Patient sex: M
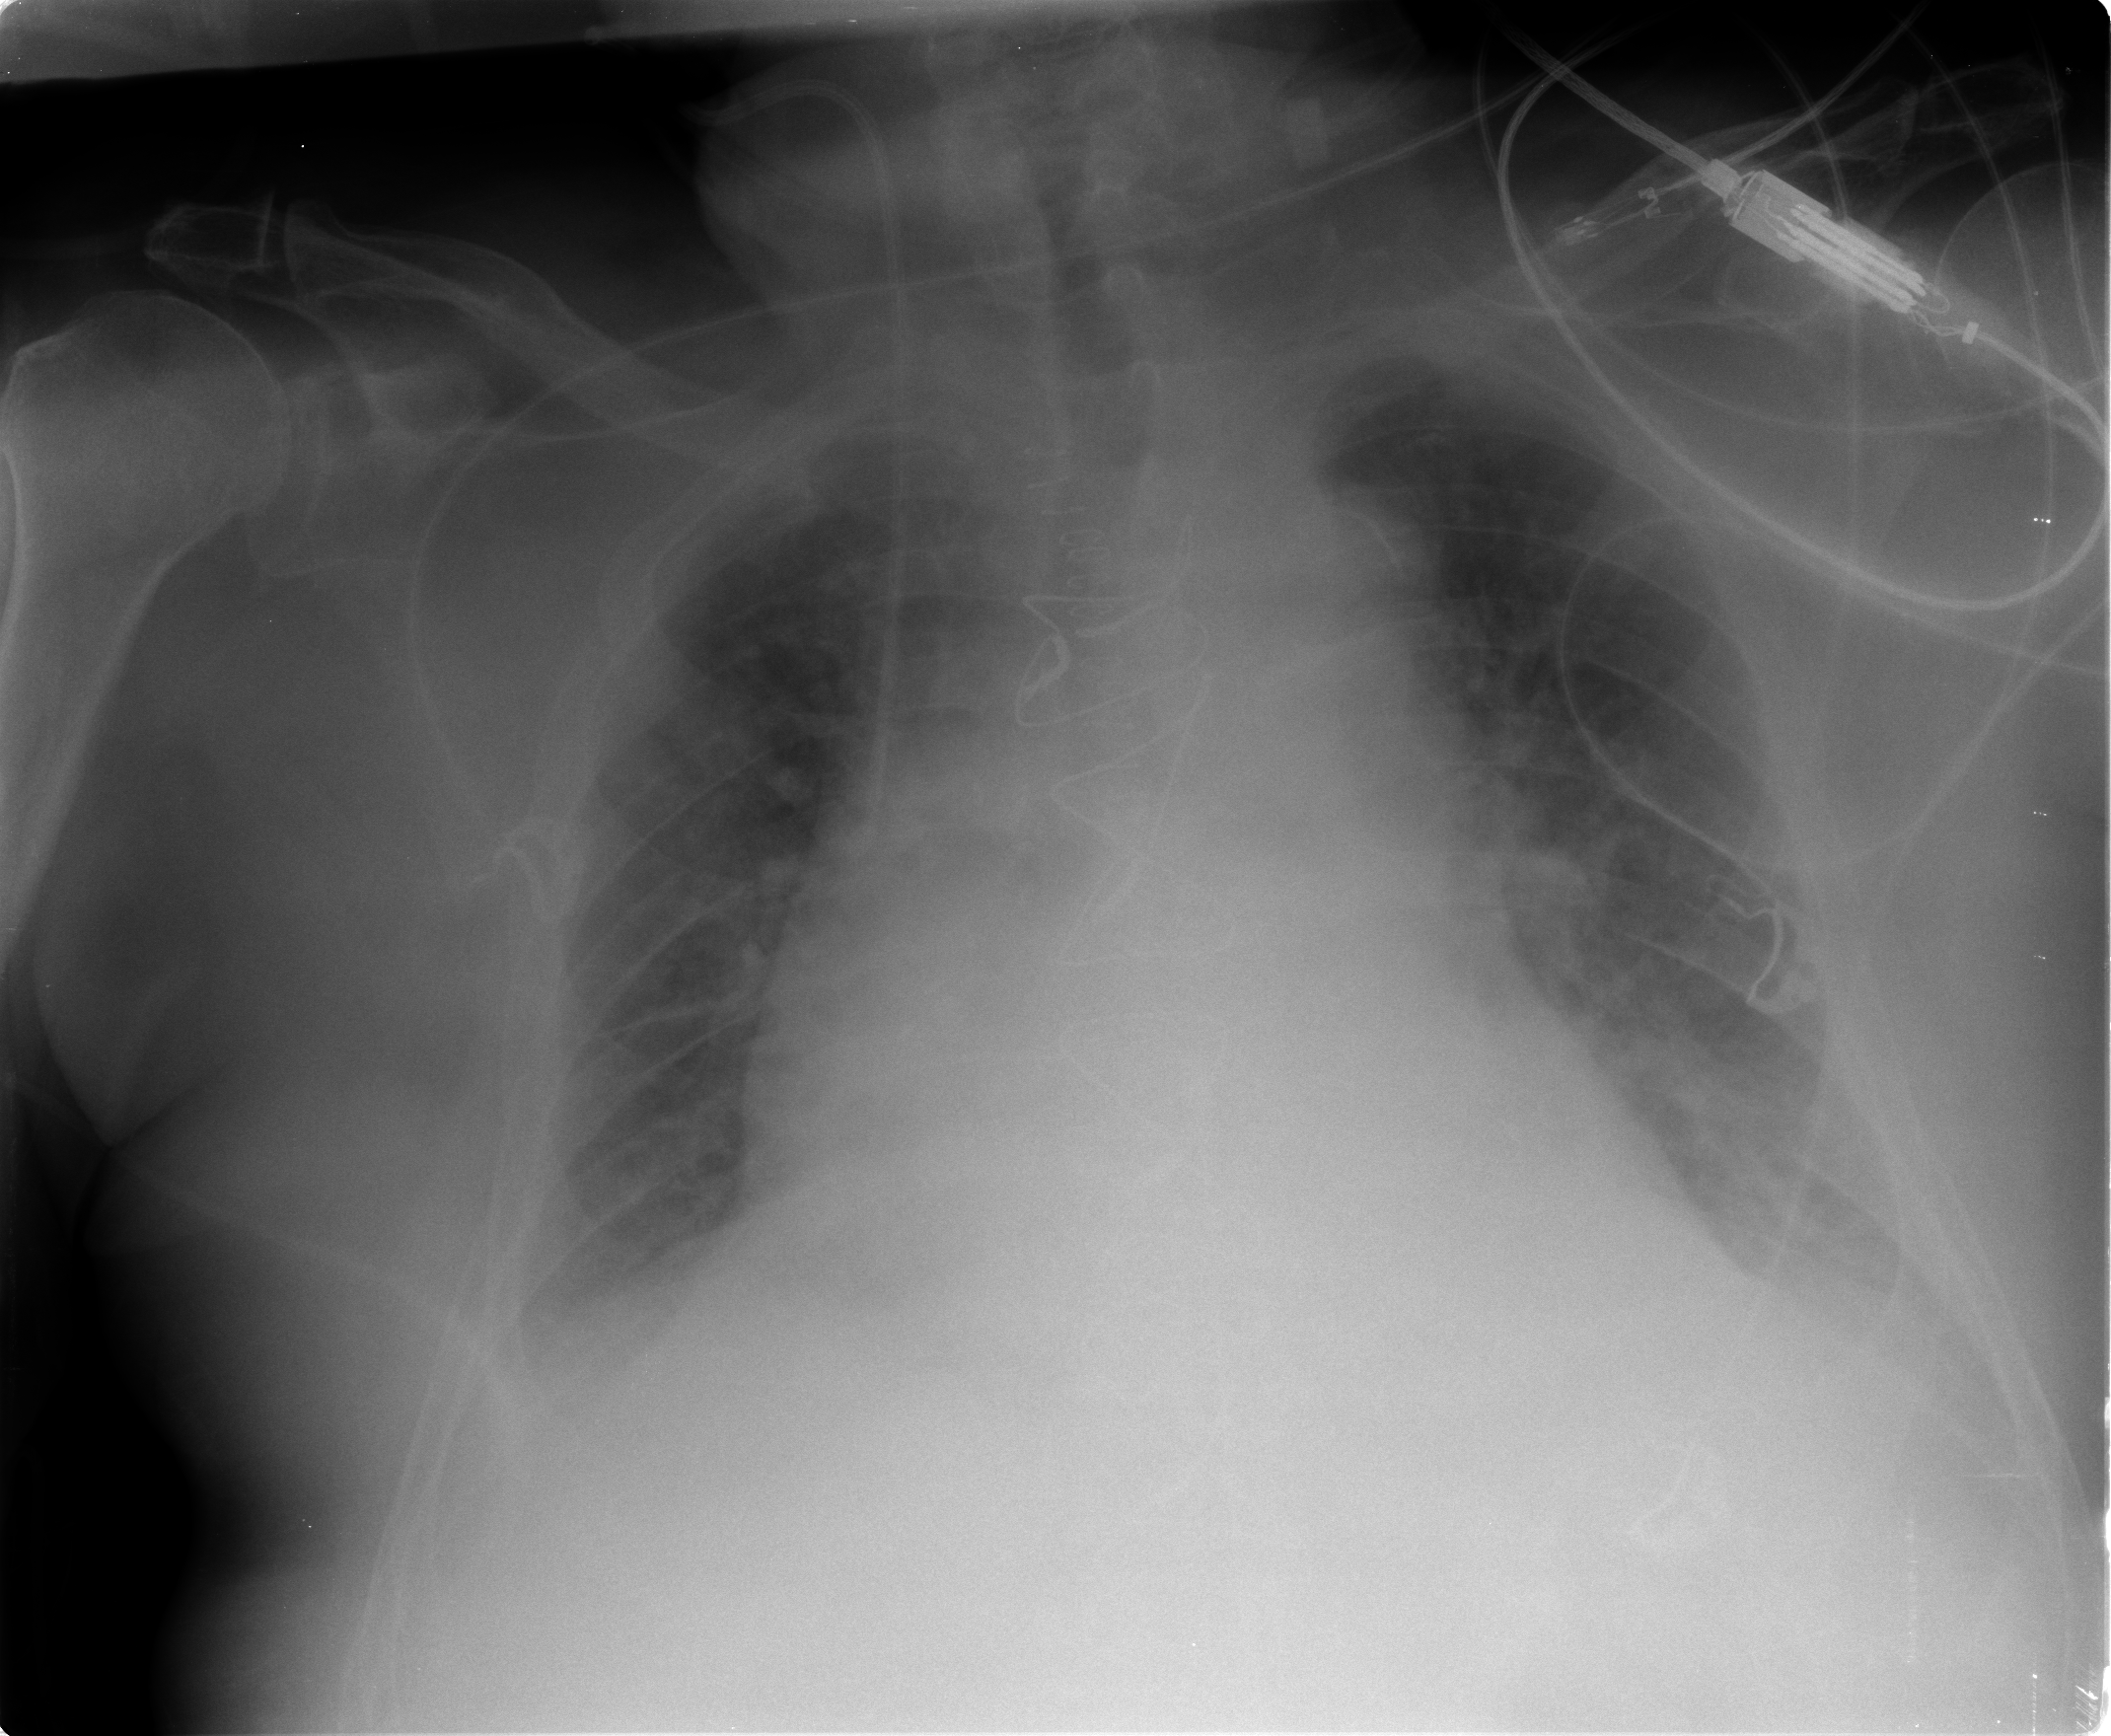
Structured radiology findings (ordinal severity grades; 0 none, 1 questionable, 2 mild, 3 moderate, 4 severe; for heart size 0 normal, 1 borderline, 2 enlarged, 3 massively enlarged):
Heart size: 3
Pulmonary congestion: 3
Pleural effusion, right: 2
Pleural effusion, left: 2
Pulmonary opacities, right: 1
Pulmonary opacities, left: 2
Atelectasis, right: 2
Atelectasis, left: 3